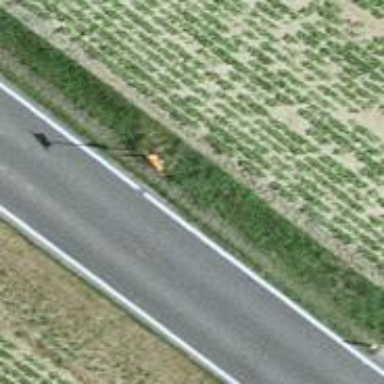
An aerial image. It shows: Pole with roof cover.